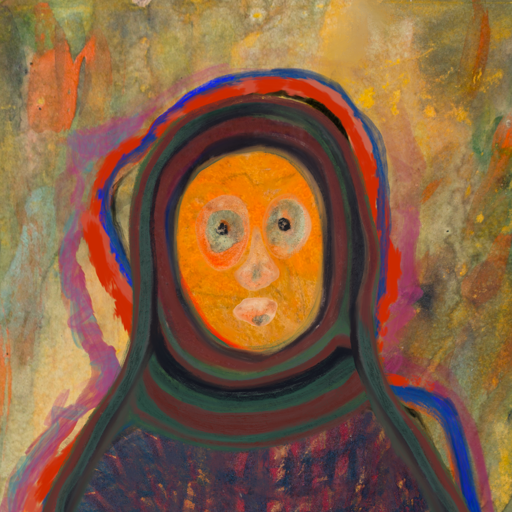
Background: Comrade, Head And Neck Front: Sisters, Face Front: Childish, Bust: In_The_Sun, Hair Front: Experience, Head Accessory: After_Raid_Scarf, Second Necklace: Blank, Necklace: Blank, Baby: Blank